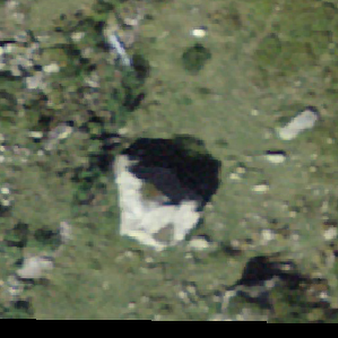
Label: bouldering_area